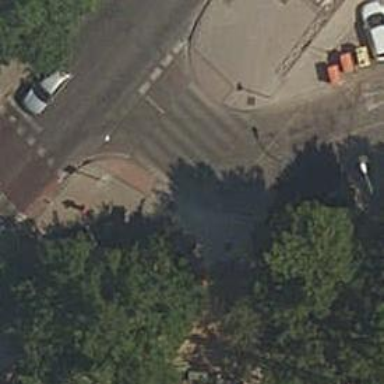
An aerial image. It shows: Crossing with traffic signals.